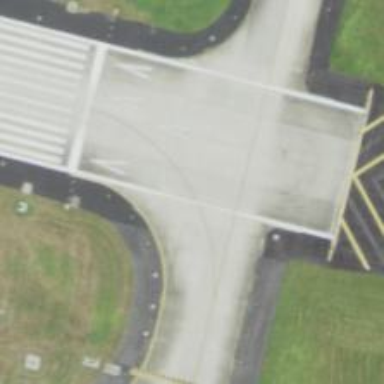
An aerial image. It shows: Image of taxiway at airport.